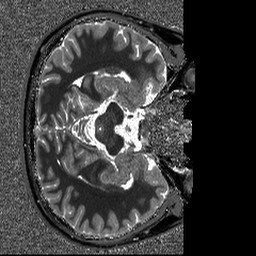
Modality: T1map
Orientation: axial
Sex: male